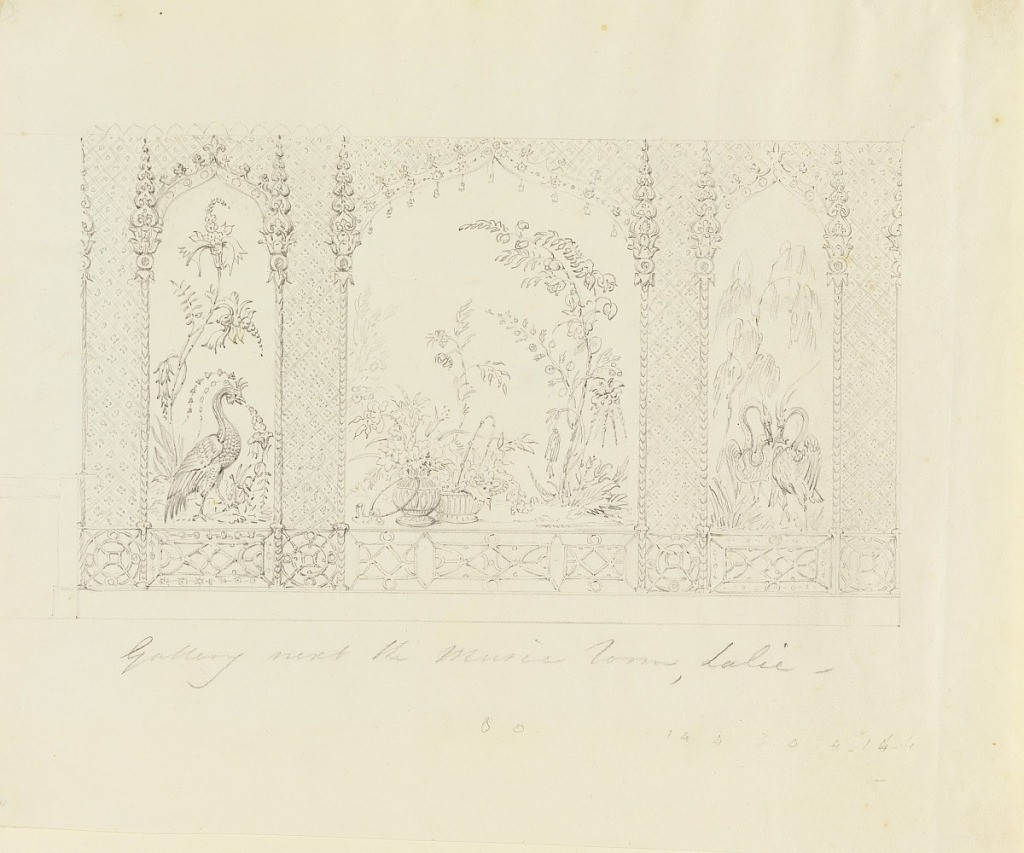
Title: Design for North wall, Yellow Drawing Room, Royal Pavilion, Brighton
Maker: Robert Jones, British, active 1815 – 1833
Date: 1817–18
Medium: Graphite on paper
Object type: Drawing
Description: Elevation of a wall. A large central panel of large flowering plants and containers with flowers is flanked by two narrow panels of birds and plants. These are enclosed in frames which terminate at top in cusped arches in the Indian style, the entire decoration reflecting this taste.